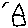
Label: house